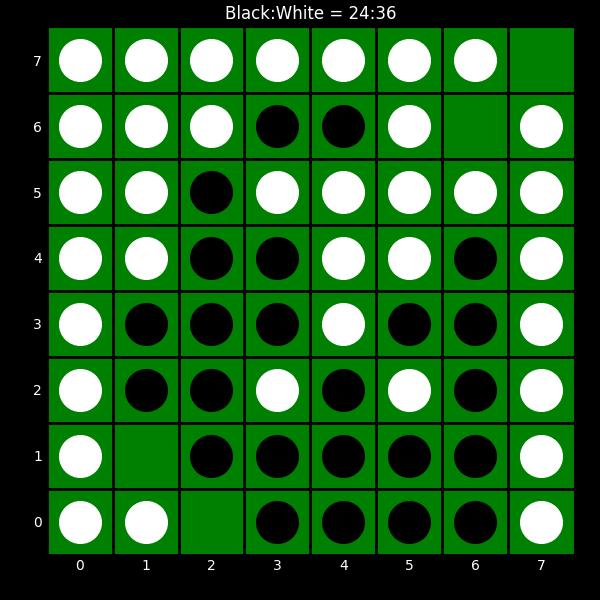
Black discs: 24
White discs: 36